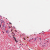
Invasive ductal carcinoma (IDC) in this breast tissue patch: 0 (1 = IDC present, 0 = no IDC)